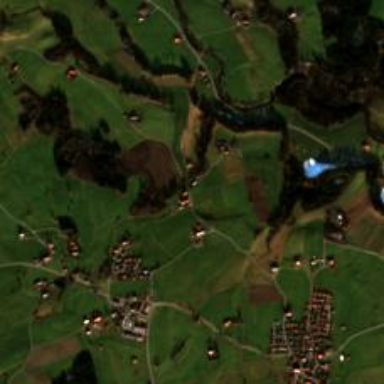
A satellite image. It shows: Small hamlet.